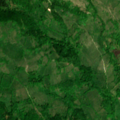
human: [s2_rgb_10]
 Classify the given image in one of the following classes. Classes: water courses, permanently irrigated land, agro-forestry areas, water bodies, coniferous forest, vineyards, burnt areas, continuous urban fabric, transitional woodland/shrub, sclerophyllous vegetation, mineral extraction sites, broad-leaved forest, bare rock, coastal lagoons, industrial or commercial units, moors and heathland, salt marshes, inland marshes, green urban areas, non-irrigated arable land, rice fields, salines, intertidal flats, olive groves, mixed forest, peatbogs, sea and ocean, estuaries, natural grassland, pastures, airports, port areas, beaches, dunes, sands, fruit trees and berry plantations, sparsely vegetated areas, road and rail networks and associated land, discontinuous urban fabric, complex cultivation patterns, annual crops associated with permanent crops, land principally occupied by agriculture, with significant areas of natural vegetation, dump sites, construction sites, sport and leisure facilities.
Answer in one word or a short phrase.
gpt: pastures, complex cultivation patterns, land principally occupied by agriculture, with significant areas of natural vegetation, broad-leaved forest, natural grassland